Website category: auto
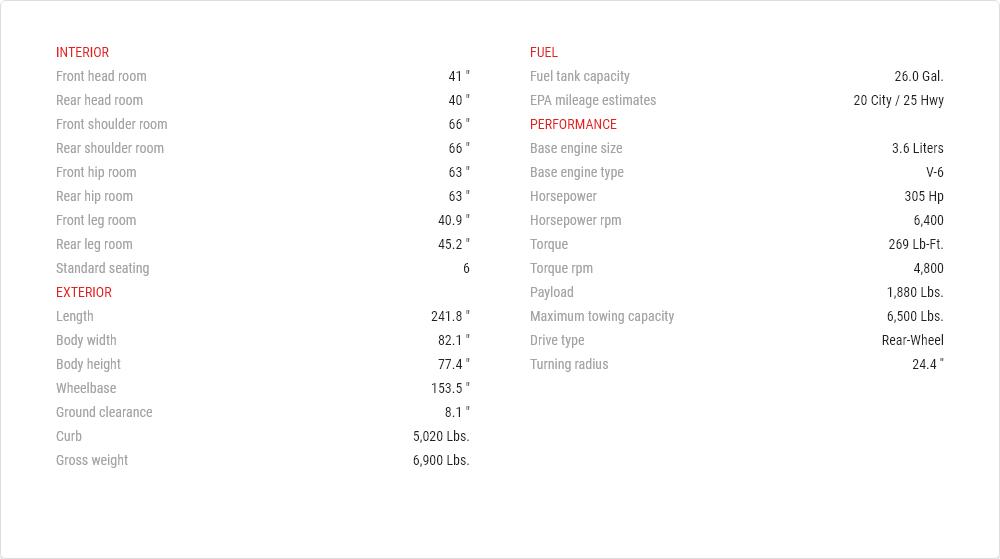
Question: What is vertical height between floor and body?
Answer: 8.1 "

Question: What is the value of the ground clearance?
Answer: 8.1 "

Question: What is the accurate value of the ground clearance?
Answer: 8.1 "

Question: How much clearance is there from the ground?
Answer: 8.1 "

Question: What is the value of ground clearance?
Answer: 8.1 "

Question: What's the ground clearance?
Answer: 8.1 "

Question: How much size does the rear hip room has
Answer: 63 "

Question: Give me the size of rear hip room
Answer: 63 "

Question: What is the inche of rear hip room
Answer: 63 "

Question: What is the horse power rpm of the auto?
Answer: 6,400

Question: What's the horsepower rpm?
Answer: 6,400

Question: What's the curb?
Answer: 5,020 lbs.

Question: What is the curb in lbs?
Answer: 5,020 lbs.

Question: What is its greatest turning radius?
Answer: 24.4 ''

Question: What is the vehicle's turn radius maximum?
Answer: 24.4 ''

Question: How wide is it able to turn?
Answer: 24.4 ''

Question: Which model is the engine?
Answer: V-6

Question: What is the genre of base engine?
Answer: V-6

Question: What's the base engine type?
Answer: V-6

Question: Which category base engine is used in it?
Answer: V-6

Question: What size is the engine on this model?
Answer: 3.6 liters

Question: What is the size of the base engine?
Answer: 3.6 liters

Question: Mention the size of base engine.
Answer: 3.6 liters

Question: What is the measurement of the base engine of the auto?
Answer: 3.6 liters

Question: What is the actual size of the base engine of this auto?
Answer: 3.6 liters

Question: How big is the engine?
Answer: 3.6 liters

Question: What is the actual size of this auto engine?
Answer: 3.6 liters

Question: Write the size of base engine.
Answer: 3.6 liters

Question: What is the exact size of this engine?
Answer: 3.6 liters

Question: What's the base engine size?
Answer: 3.6 liters

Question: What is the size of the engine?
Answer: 3.6 liters

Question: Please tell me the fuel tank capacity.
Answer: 26.0 gal.

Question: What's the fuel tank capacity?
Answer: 26.0 gal.

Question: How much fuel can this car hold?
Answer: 26.0 gal.

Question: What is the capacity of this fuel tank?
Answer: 26.0 gal.

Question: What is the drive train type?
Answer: rear-wheel

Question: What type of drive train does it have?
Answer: rear-wheel

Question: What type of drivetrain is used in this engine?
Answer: rear-wheel

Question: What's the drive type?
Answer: rear-wheel

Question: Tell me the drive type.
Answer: rear-wheel

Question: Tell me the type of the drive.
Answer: rear-wheel

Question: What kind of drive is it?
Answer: rear-wheel

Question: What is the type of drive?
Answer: rear-wheel

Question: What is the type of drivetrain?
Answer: rear-wheel

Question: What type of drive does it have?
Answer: rear-wheel

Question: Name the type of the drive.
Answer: rear-wheel

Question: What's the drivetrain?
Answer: rear-wheel

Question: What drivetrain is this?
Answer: rear-wheel

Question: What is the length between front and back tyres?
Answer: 153.5 "

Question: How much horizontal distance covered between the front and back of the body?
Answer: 153.5 "

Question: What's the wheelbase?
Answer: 153.5 "

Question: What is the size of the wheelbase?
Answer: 153.5 "

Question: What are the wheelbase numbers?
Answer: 153.5 "

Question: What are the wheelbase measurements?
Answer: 153.5 "

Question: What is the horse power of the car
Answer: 305 hp

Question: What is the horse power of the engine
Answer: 305 hp

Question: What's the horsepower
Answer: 305 hp

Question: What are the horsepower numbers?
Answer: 305 hp

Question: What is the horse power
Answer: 305 hp

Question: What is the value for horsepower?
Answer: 305 hp

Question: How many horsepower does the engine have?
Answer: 305 hp

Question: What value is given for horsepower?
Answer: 305 hp

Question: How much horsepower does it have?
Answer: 305 hp

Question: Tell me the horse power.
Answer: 305 hp